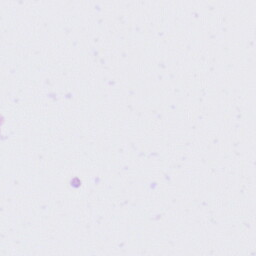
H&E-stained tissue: Tonsil